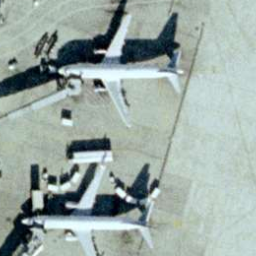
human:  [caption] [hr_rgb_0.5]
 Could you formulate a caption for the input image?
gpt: Two airplanes are stopped at the airport .

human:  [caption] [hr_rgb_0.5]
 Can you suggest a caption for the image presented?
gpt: There are two airplanes in the airport .

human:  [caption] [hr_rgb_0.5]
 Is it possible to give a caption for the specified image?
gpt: Two airplanes are surrounded with some cars .

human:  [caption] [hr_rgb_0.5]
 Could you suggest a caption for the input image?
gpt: Two airplanes are surrounded with some cars in the airport .

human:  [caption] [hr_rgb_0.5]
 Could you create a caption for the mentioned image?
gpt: Two airplanes are surrounded with some cars in the airport .